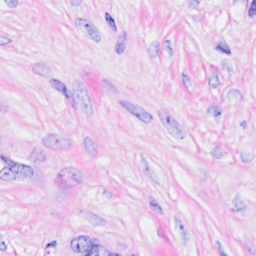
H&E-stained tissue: Breast